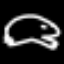
Label: frog